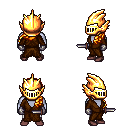
a pixel art fantasy rpg character, male body template, dark elf, purple skin, brown robe, white pants, light blonde left-swept hairstyle, gold helm, metal gloves, maroon shoes, dagger, four views (front, back, left, right), 2x2 character sprite sheet, small pixel art, hard edges, no anti-aliasing